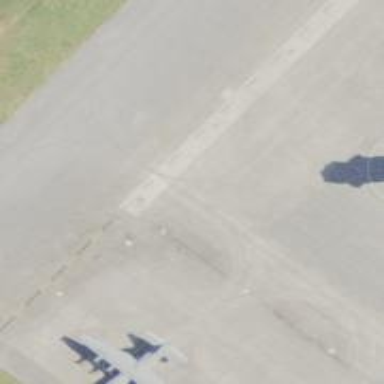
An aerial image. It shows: View of taxiway at the airport.